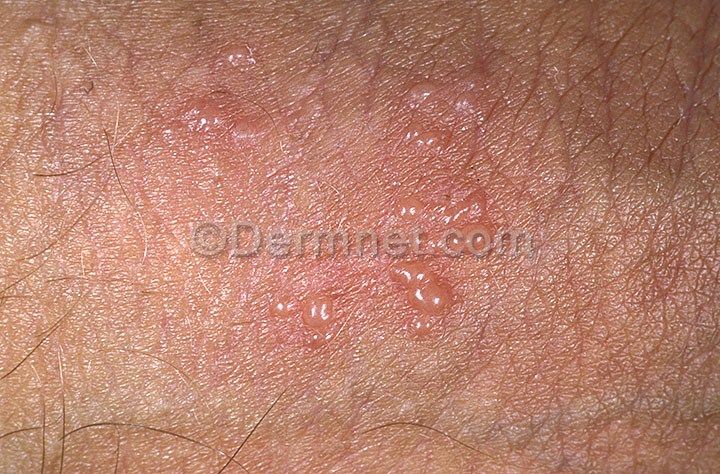
Disease: Herpes HPV and other STDs Photos